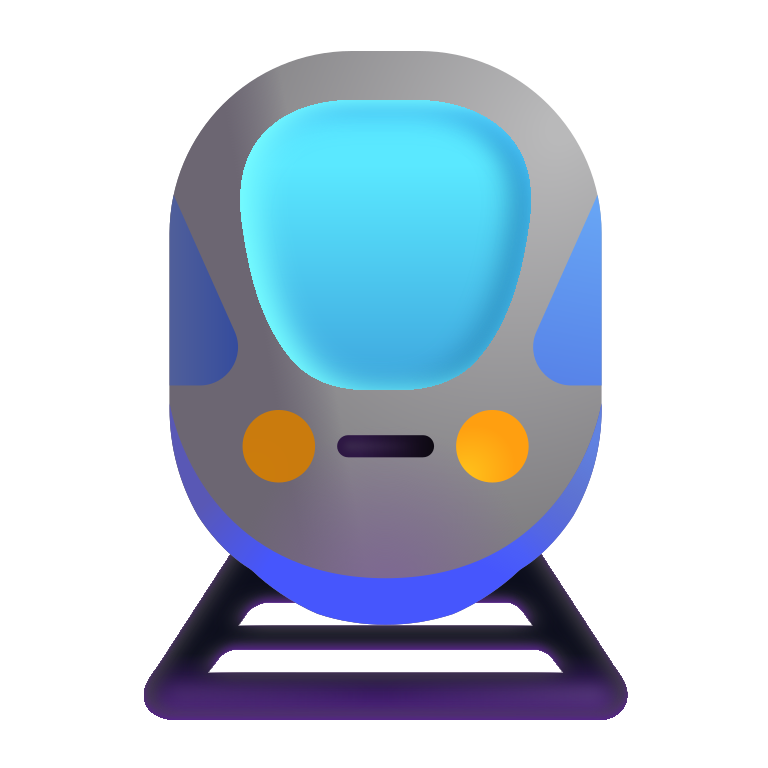
train color